Question: I'm running the very latest version of xcode (4.2.1). And I'm signed up to the ios developer program.
When I create a new iOS Application for iPhone or iPad, using storyboards or not it doesn't seem to matter, xcode crashes on me when I try to open the .xib or .storyboard files.
Here is the error provided when I click on the storyboard file before it crashes.
'''
ASSERTION FAILURE in /SourceCache/IDEInterfaceBuilderCocoaTouch/IDEInterfaceBuilderCocoaTouch-933/IB Plugin/Utilities/IBObjectMarshalling.m:179
Details: Interface Builder encountered an error communicating with the iOS Simulator. "Interface Builder Cocoa Touch Tool" (54332) failed to launch and exited with status (null), signal 10. Please check Console.app for crash reports for "Interface Builder Cocoa Touch Tool" for further information.
Function: NSDistantObject<IBCocoaTouchToolProtocol> *IBAttachToCocoaTouchTool(IBCocoaTouchTargetRuntime *)
Thread: <NSThread: 0x40010a260>{name = (null), num = 1}
'''
Something to do with the iOS simulator? Exactly the same message appears when I try open an .xib file.
When I try to run or test a project I get an error when it tries to compile the storyboard or xib files. eg
'''
CompileXIB EmptyViewTest/en.lproj/com_markstewart_comViewController.xib
cd /Users/mark/Sites/_iOS/EmptyViewTest/EmptyViewTest
setenv IBC_MINIMUM_COMPATIBILITY_VERSION 5.0
setenv PATH "/Developer/Platforms/iPhoneSimulator.platform/Developer/usr/bin:/Developer/usr /bin:/usr/bin:/bin:/usr/sbin:/sbin"
setenv XCODE_DEVELOPER_USR_PATH /Developer/usr/bin/..
/Developer/usr/bin/ibtool --errors --warnings --notices --output-format human-readable-text --compile /Users/mark/Library/Developer/Xcode/DerivedData/EmptyViewTest-dxxqhrayajehooezj flgyjqysqkp/Build/Products/Debug-iphonesimulator/EmptyViewTest.app/en.lproj/com_ markstewart_comViewController.nib /Users/mark/Sites/_iOS/EmptyViewTest/EmptyViewTest/EmptyViewTest/en.lproj/com_m arkstewart_comViewController.xib --sdk /Developer/Platforms/iPhoneSimulator.platform/Developer/SDKs/iPhoneSimulator5.0 .sdk
'''
Please help! How do I get this to work again?
---
I've since totally uninstalled and re-installed developer tools. Same problem still occurs. It seems to be something to do with the iphone simulator as when I try to run the simulator app by itself it instantly crashes too. (see attached screenshot). What is going on?! :(

----- UPDATE 2
Still having this problem! I can sometimes build applications, but as soon as I click on either the .xib or .storyboard file (in separate projects) xcode crashes. When they do succeed I get the error above that the simulator has issues locating the SDK.
I've uninstalled and reinstalled xcode about five times now and the same issues keeps occurring.
Here is the crash report from the "Interface Builder Cocoa Touch Tool" error. If it makes sense to anyone? <URL>
Does anyone have any other ideas? Starting to get pretty desperate.
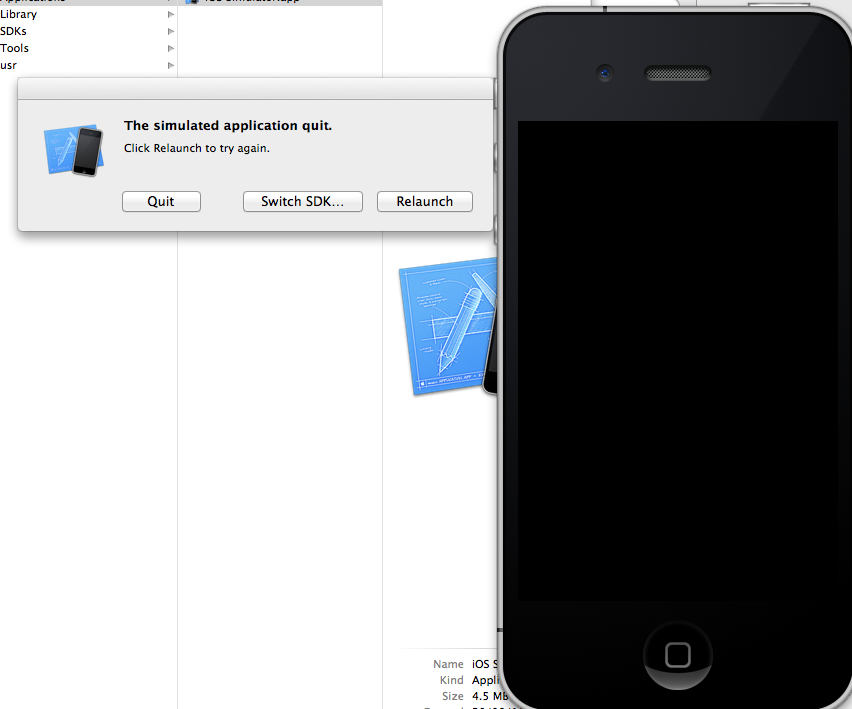
Answer: did you installed <URL>?
I had the same problem caused by TotalFinder's <URL> feature.
Asepsis current Version (1.1) Conflicts with Xcode 4.2 and Glims (see image).

The Website lists this known issue:
> Xcode 4.2, iOS 5.0 SimulatorSome developers reported that Asepsis breaks iOS 5.0 Simulator and
causes Xcode 4.2 fail in loading XIB files
to uninstall just run this command from Terminal:
'''
sudo open /System/Library/Extensions/Asepsis.kext/Contents/Resources/Asepsis\ Uninstaller.app
'''